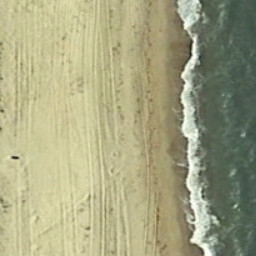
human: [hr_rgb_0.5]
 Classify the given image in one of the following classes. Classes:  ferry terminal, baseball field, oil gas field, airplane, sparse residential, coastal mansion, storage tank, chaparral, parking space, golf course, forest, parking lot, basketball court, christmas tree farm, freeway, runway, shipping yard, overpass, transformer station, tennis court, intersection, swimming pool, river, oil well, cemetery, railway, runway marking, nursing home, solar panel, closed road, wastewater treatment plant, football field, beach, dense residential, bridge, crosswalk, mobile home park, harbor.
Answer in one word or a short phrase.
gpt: beach